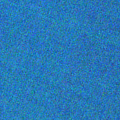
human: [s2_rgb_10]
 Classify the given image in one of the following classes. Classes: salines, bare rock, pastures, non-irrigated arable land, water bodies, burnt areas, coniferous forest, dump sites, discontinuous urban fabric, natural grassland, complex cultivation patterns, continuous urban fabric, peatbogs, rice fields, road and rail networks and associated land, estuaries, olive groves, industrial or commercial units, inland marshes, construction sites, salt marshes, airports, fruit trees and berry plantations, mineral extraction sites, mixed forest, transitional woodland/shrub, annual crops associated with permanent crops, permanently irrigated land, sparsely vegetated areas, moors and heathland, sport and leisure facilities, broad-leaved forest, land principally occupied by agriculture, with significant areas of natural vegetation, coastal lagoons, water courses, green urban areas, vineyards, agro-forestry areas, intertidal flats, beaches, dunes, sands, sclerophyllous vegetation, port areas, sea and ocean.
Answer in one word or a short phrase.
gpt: sea and ocean